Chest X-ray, AP view. Patient: 14 years old, sex F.
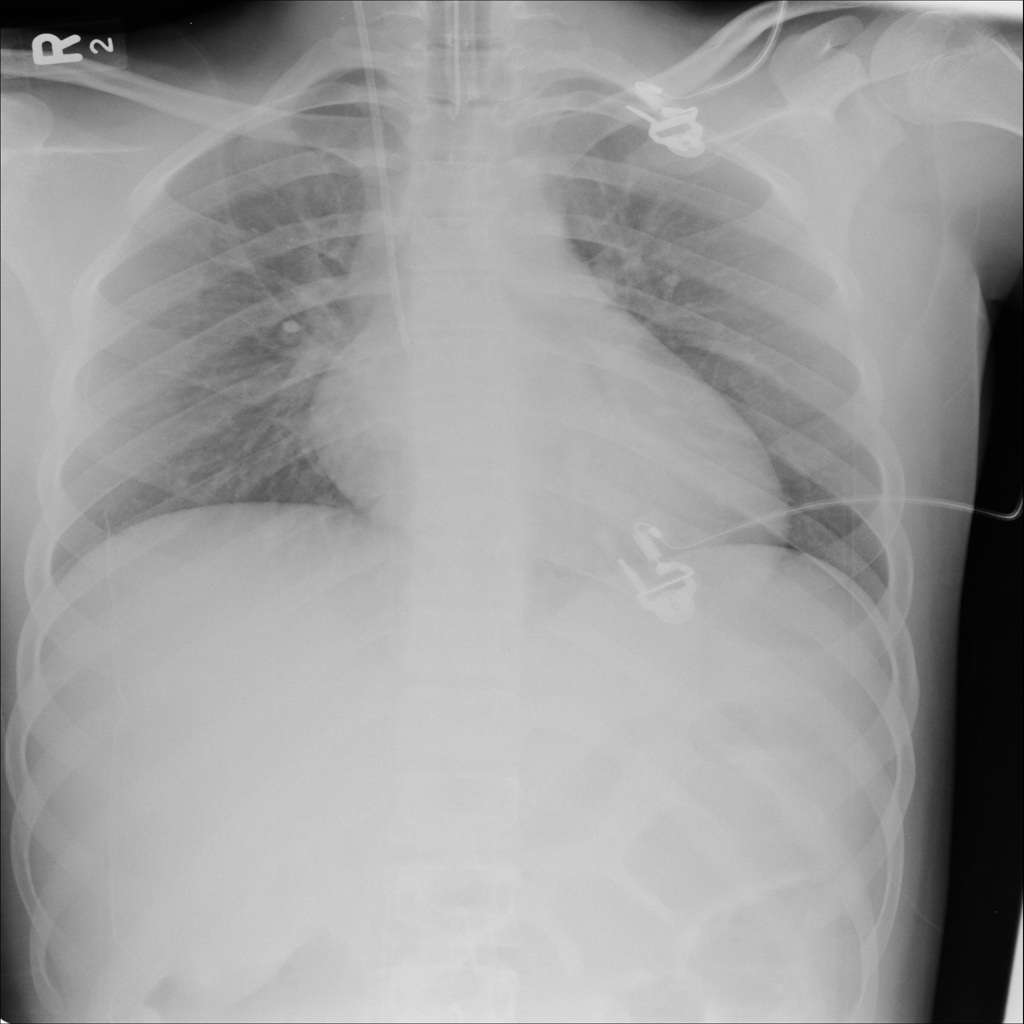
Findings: No Finding